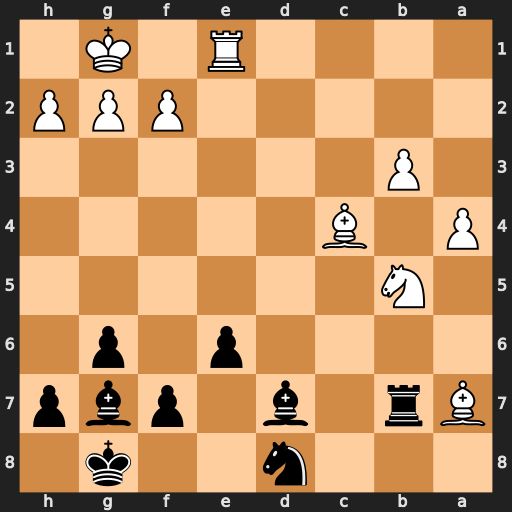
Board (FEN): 3n2k1/Br1b1pbp/4p1p1/1N6/P1B5/1P6/5PPP/4R1K1
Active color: b
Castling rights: -
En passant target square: -
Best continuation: Bxb5 Bxb5 Rxa7